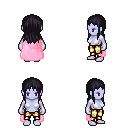
a pixel art fantasy rpg character, female body template, dark elf, purple skin, pink cape, gold greaves, raven unkempt hairstyle, four views (front, back, left, right), 2x2 character sprite sheet, small pixel art, hard edges, no anti-aliasing